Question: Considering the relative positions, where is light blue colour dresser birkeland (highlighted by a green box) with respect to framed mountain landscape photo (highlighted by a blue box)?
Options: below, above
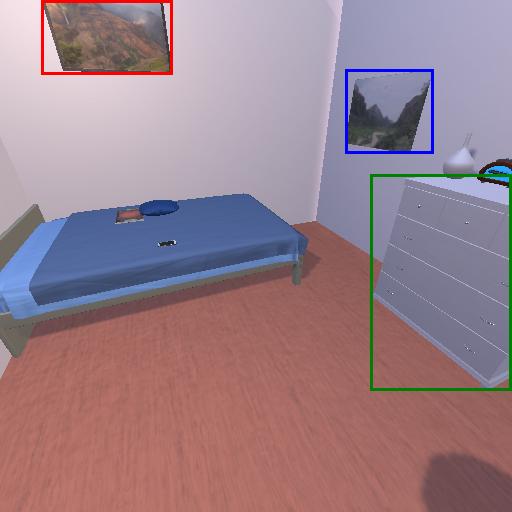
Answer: below